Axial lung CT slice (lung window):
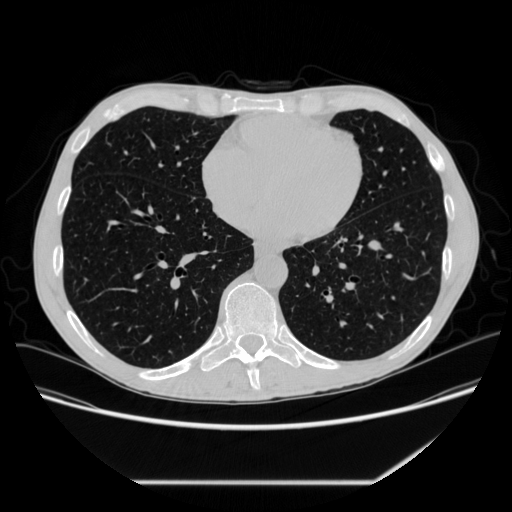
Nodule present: no